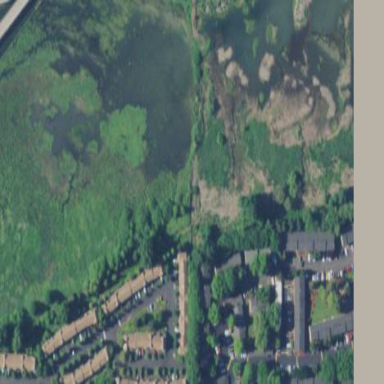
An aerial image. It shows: Nature reserve featuring marsh wetland.